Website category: university
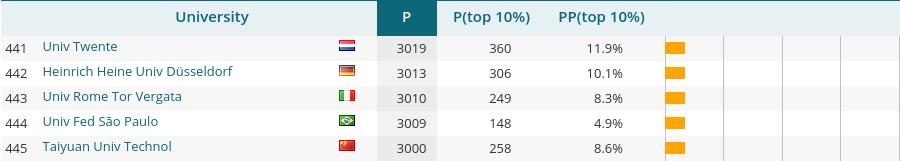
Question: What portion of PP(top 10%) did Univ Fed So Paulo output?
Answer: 4.9%

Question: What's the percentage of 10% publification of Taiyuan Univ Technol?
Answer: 8.6%

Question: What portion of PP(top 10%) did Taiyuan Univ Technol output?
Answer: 8.6%

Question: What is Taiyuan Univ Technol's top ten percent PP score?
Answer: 8.6%

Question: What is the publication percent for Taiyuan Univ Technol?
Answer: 8.6%

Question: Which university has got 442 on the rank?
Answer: Heinrich Heine Univ Dsseldorf

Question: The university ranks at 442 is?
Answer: Heinrich Heine Univ Dsseldorf

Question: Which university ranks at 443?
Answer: Univ Rome Tor Vergata

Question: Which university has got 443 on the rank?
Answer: Univ Rome Tor Vergata

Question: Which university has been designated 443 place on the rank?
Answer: Univ Rome Tor Vergata

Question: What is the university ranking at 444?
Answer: Univ Fed So Paulo

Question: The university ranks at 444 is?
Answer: Univ Fed So Paulo

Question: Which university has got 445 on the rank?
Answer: Taiyuan Univ Technol

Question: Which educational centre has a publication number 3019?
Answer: Univ Twente

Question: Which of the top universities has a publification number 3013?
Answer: Heinrich Heine Univ Dsseldorf

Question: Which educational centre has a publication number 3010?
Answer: Univ Rome Tor Vergata

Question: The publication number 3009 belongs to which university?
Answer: Univ Fed So Paulo

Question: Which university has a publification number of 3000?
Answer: Taiyuan Univ Technol

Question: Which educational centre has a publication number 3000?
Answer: Taiyuan Univ Technol

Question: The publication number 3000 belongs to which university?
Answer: Taiyuan Univ Technol

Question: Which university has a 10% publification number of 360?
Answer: Univ Twente

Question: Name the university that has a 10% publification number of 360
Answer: Univ Twente

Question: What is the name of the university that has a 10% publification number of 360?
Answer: Univ Twente

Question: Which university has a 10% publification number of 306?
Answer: Heinrich Heine Univ Dsseldorf

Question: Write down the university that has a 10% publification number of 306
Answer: Heinrich Heine Univ Dsseldorf

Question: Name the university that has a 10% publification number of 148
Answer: Univ Fed So Paulo

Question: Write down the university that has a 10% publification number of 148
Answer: Univ Fed So Paulo

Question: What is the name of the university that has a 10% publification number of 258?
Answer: Taiyuan Univ Technol